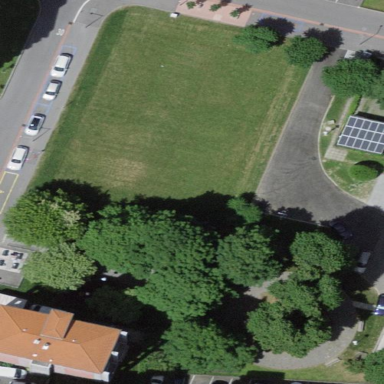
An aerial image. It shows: Park.